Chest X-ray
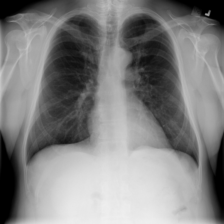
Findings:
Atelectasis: negative
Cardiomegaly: negative
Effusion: negative
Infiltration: negative
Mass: negative
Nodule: negative
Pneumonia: negative
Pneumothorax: negative
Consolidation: negative
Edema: negative
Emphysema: negative
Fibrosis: negative
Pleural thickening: negative
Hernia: negative